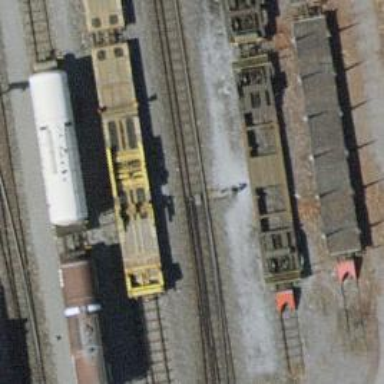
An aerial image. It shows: Single-track railway spur.